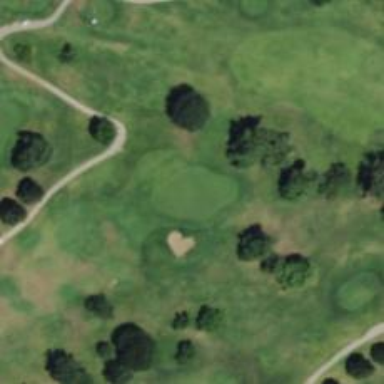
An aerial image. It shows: View of golf hole.